Question: I followed below article to push gitlab repository code to Google cloud source repository but I'm getting an error on this command
'''
git push -f google master
error: src refspec master does not match any.
error: failed to push some refs to 'https://source.developers.google.com/p/project/r/test/'
'''
Article followed:
<URL>
Is there anything , I'm doing wrong ? Any thoughts as to how I can avoid this error message?
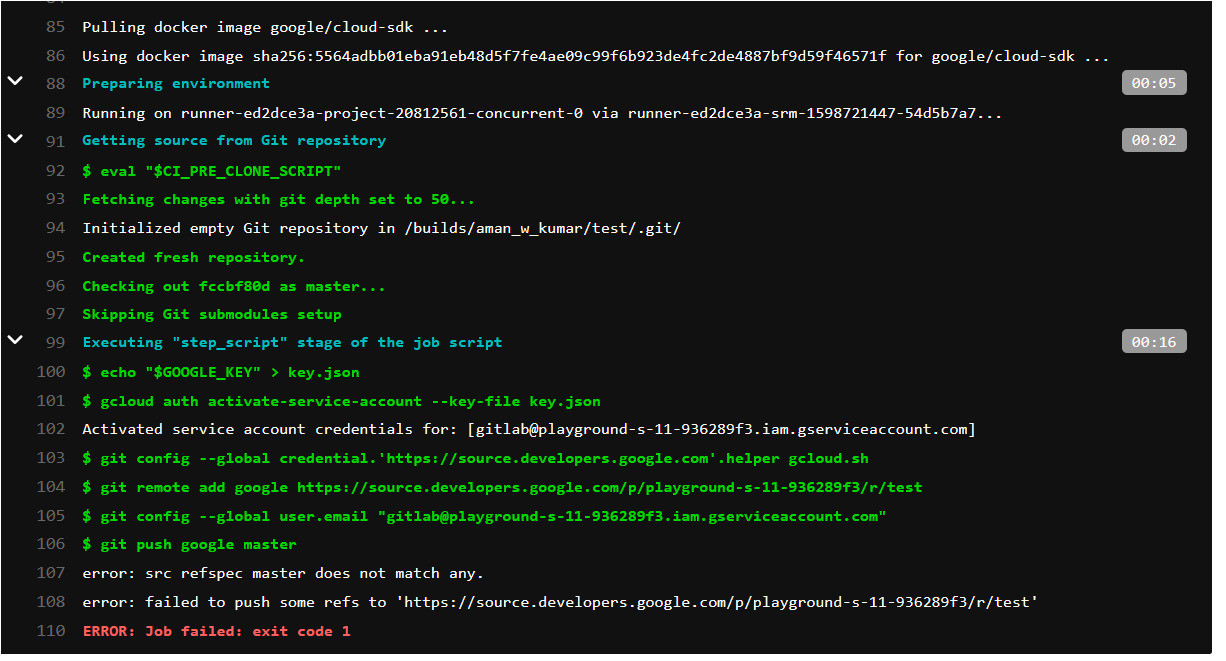
Answer: '''
src refspec master does not match any
'''
The issue is the date of the article you are following: Aug. 2018.
GitLab Runner has changed since then, more precisely in May 2019.
The problem is described in <URL> from May 2019:
> Since we are using refspec to clone/fetch the repository, we checkout a specific commit and not checking out a specific branch.
When the script does 'git push master', the branch is nowhere to be found so git doesn't know what to push.
That was because of, on GitLab side, <URL>:
> Basically, GitLab CE/EE sends refspecs parameter to GitLab Runner <URL> though, there should not be a big difference between 'git clone $URL' or 'mkdir $REPO_DIR && git remote add origin $URL && git fetch +refs/heads/branch_name:refs/remotes/origin/branch_name'.
In fact, the new behavior has already run on our development project
<URL> and has no issues so far.
<URL> was opened at the time
>
## Workaround
Use HEAD when you want to push this to another remote.
'''
deploy:
stage: deploy
script:
- git remote add heroku https://heroku:$HEROKU_API_KEY@git.heroku.com/<project>.git
- git push -f heroku HEAD:master
'''
So don't push 'master'. Push HEAD.
The <URL> uses another workaround and add:
'''
before_script:
- git checkout master
'''